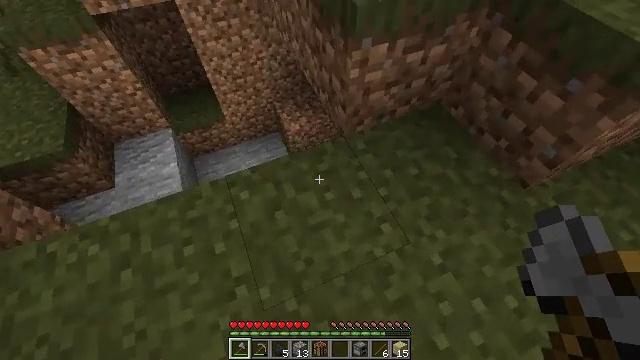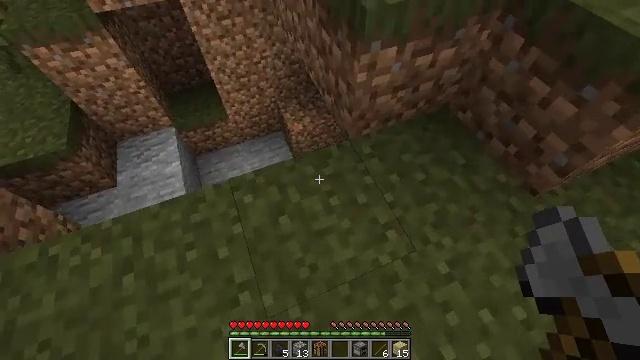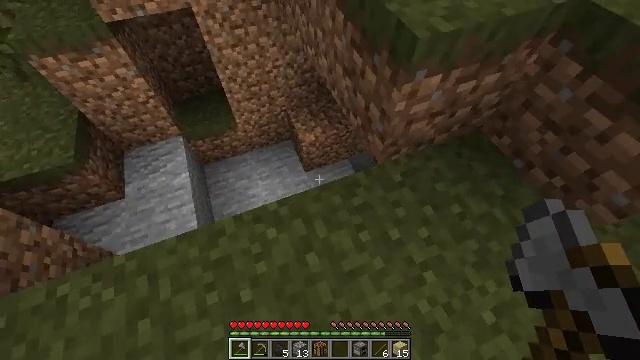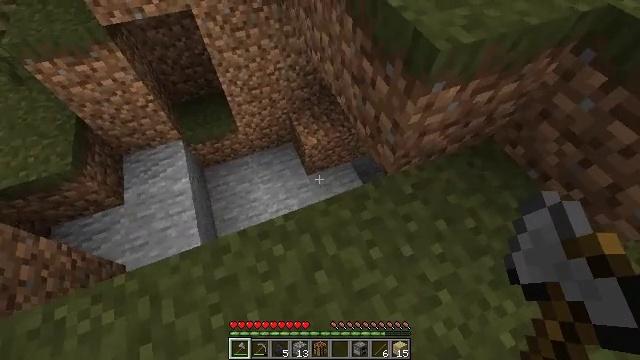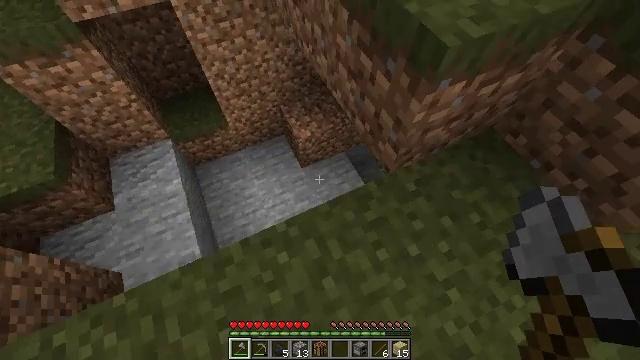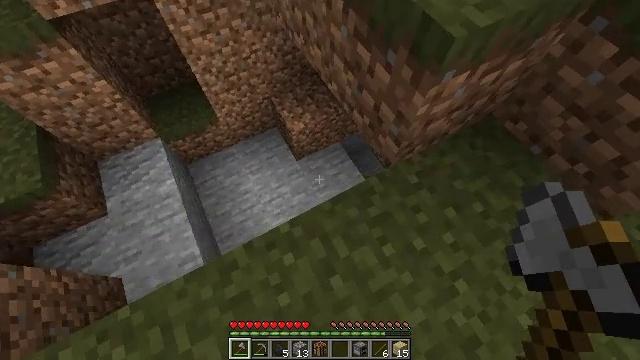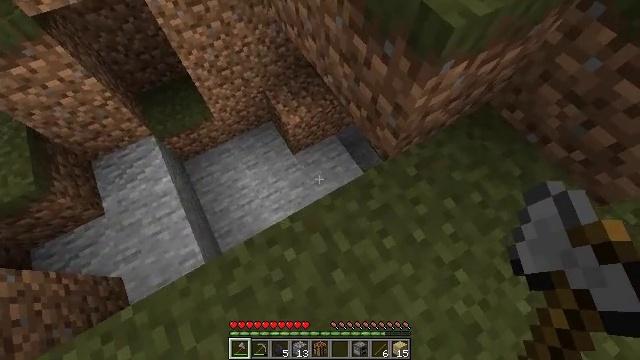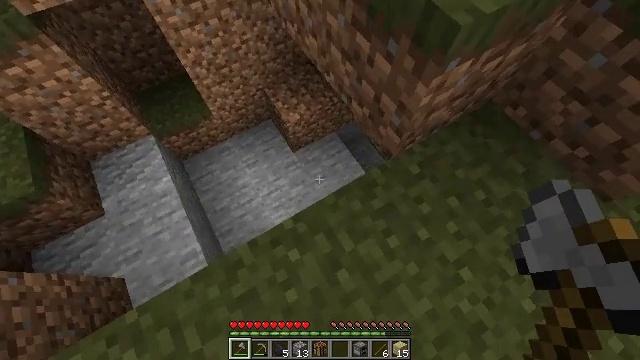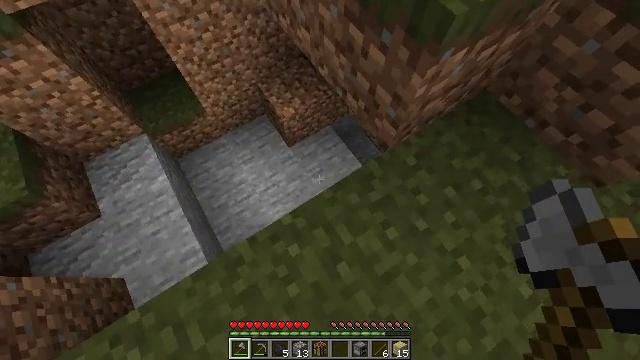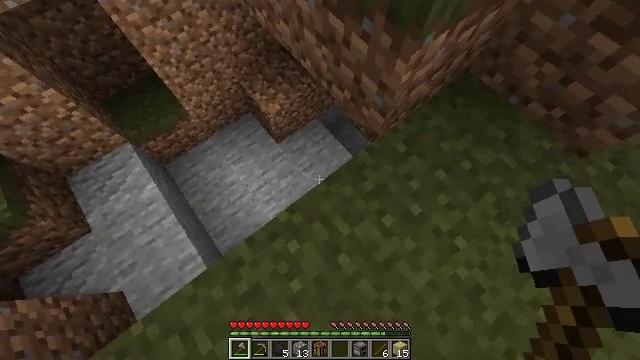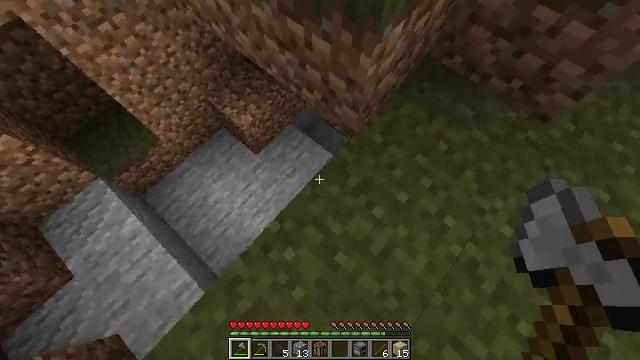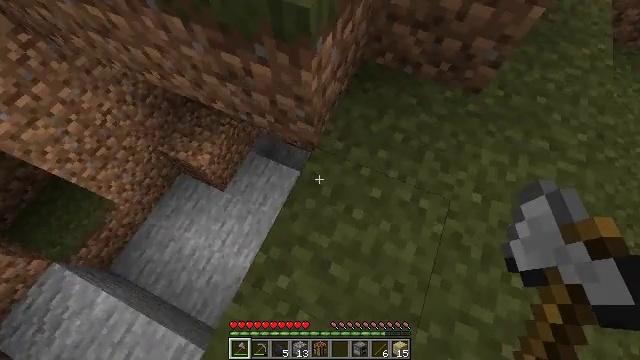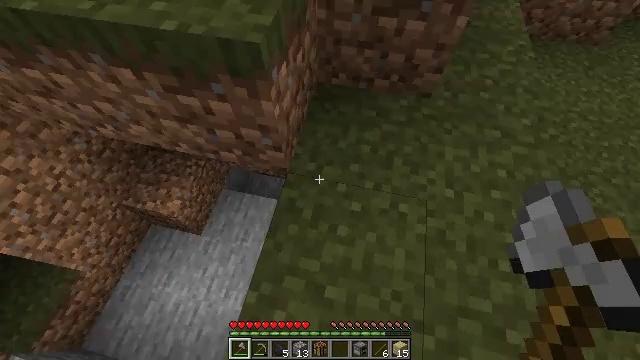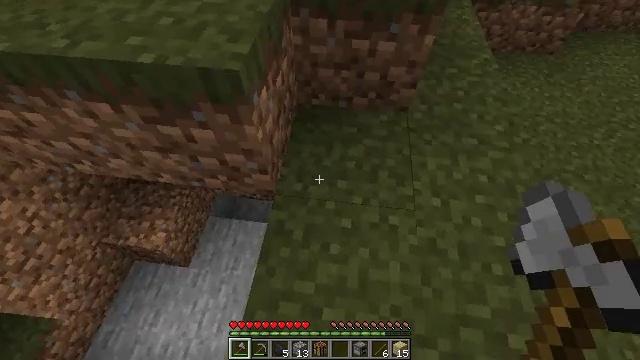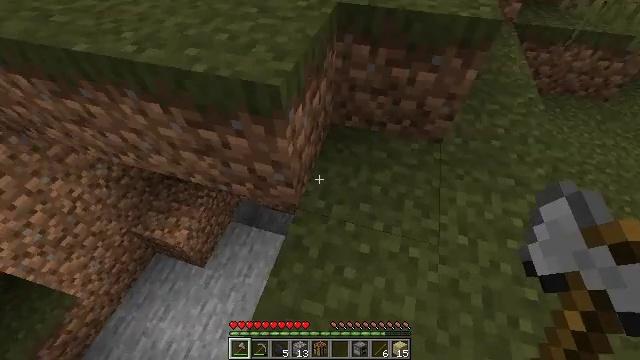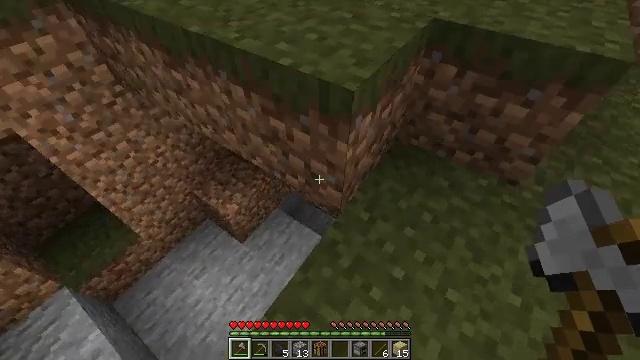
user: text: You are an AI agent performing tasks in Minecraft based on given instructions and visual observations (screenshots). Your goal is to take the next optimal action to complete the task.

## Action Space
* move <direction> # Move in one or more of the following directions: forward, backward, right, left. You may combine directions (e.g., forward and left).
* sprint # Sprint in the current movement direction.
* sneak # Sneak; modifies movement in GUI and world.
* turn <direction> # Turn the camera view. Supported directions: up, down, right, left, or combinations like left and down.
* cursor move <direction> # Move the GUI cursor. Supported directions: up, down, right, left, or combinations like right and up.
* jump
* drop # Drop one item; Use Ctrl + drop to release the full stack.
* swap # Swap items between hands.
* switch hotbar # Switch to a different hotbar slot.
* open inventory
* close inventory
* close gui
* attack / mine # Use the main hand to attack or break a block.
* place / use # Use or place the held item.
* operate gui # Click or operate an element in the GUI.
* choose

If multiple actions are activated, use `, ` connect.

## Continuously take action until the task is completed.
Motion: motion action
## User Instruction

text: Harvest the blue orchid and add it to your inventory.
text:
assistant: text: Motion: move forward and move left
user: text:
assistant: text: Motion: move forward and move left
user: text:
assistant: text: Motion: move forward
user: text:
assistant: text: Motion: turn right and down
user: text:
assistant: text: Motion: turn right and down
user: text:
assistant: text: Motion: turn right and down
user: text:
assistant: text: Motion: no_op
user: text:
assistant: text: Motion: turn right and down
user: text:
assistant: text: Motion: turn right and down
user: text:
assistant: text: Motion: turn right
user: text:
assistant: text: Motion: turn right and up
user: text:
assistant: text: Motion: turn right and up
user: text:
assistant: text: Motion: turn right and up
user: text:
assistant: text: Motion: turn left and up
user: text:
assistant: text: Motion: turn left and up
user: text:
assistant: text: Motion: turn left
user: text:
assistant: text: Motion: turn down
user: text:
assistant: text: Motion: turn right and down
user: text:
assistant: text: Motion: turn right and up
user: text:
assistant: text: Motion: turn right and up
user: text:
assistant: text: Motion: turn right and up
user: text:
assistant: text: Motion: turn right and up
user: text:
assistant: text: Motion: turn right
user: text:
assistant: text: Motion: turn right
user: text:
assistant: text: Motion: turn right
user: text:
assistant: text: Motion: turn right and down
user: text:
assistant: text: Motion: no_op
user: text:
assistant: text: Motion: no_op
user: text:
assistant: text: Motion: no_op
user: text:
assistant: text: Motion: no_op